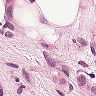
Metastatic tissue present: yes